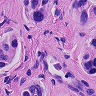
Metastatic tissue present: yes